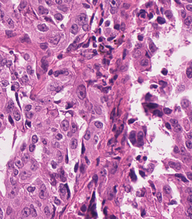
Tumor epithelial tissue: yes
Tumor-associated stroma tissue: yes
Normal tissue: no